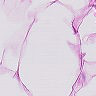
Metastatic tissue present: no